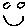
Label: smiley face